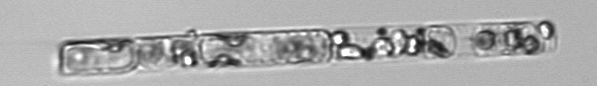
Label: Guinardia_delicatula_TAG_internal_parasite